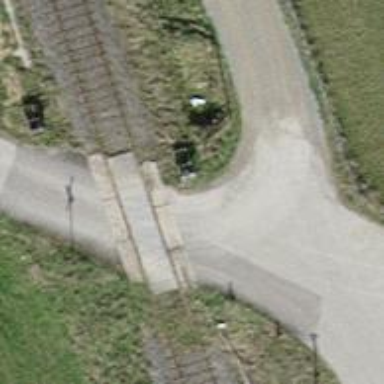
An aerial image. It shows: Uncontrolled level railway crossing with saltire marker.